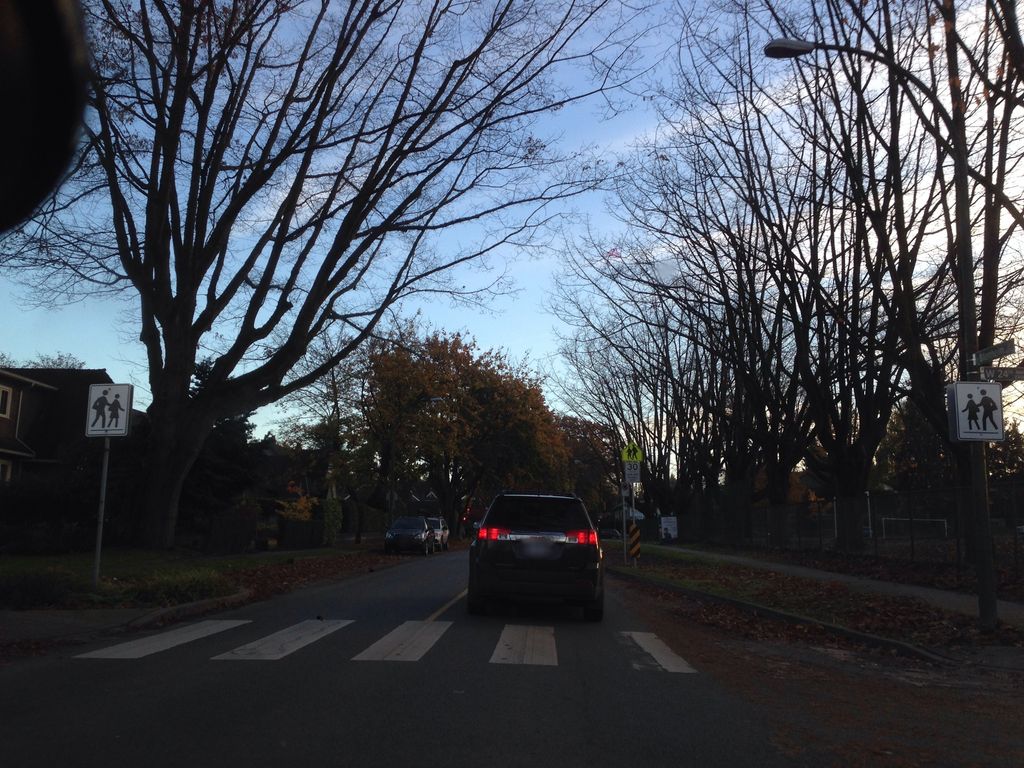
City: vancouver